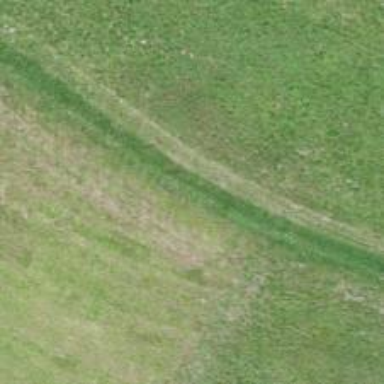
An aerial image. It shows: Track road with grass surface.